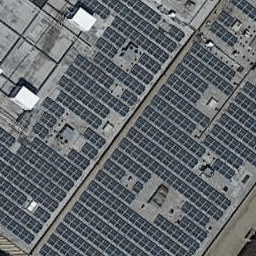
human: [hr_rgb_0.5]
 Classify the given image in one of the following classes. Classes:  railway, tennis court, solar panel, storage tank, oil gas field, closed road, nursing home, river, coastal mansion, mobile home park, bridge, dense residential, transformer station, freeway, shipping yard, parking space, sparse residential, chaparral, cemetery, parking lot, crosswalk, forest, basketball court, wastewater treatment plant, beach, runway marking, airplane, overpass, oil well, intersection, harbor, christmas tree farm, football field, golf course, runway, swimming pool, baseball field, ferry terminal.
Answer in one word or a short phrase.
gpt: solar panel